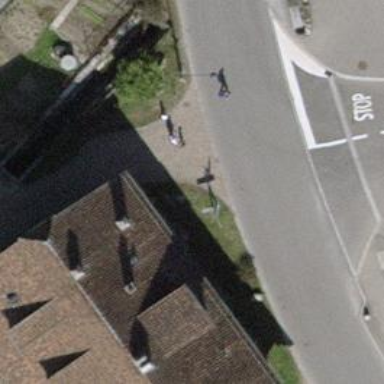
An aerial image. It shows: Service road with paving stones.